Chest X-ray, AP view. Patient: 62 years old, sex F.
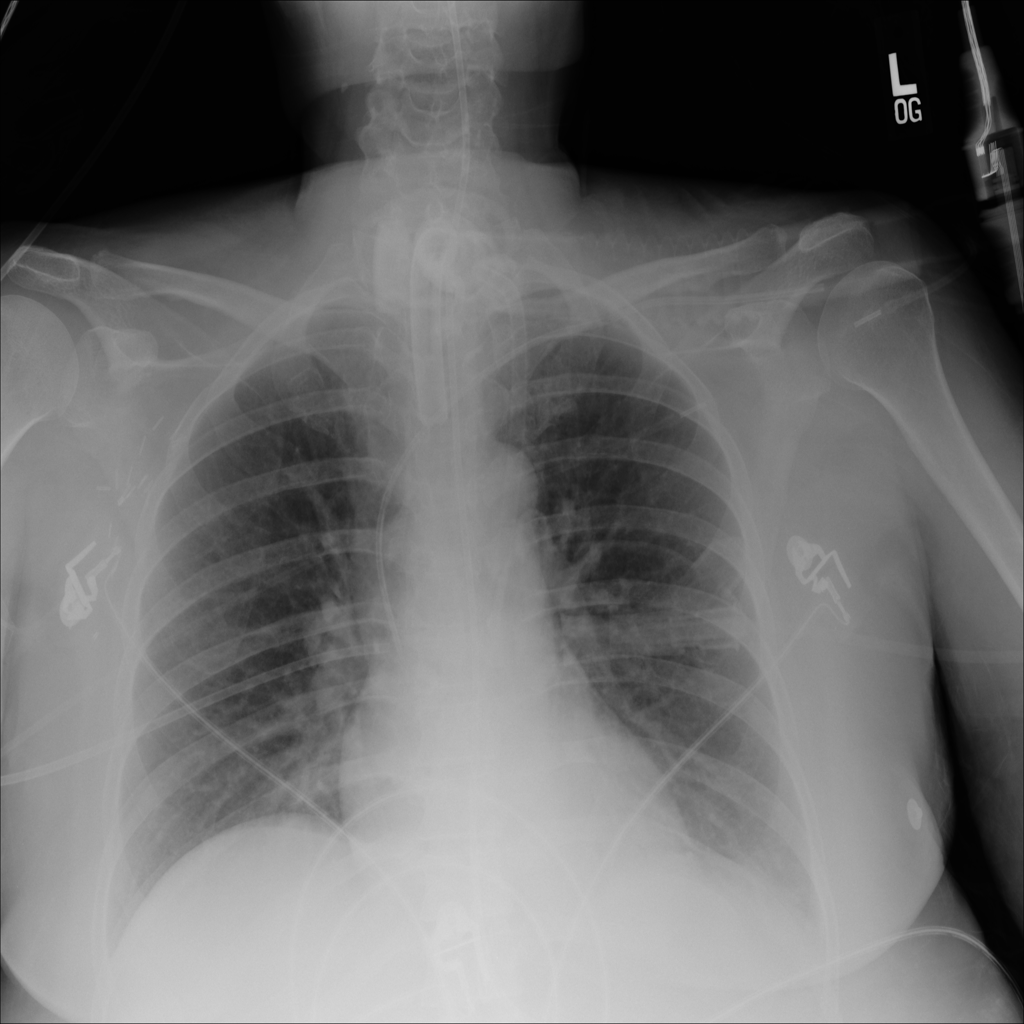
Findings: No Finding